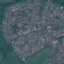
Land use / land cover class: Residential